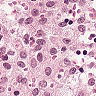
Metastatic tissue present: no